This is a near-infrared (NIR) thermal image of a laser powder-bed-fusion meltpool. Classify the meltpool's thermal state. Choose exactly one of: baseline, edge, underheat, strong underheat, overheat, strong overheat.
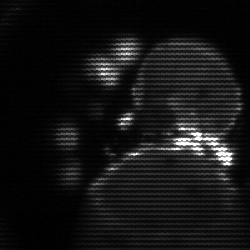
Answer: edge